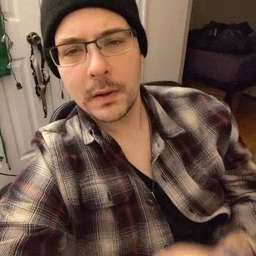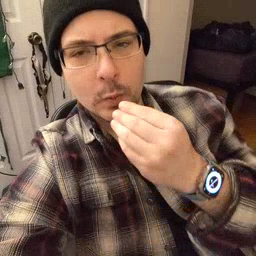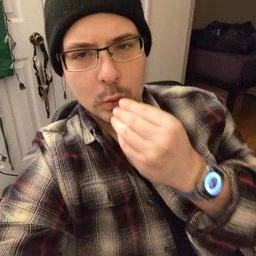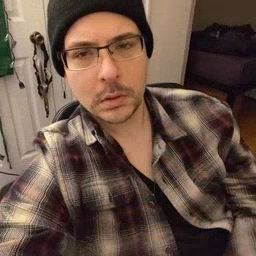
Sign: food